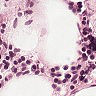
Metastatic tissue present: no